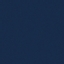
Land use / land cover: SeaLake